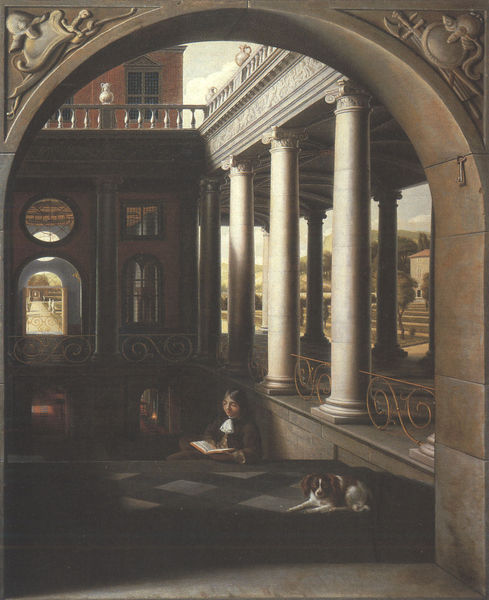
Titel: Perspektive mit jungem Mann, der ein Buch liest
Künstler: Samuel van Hoogstraten
Schlagwörter: gemälde, mann, schatten, landschaft, fenster, frau, licht, säule, säulen, gebäude, haus, hund, park, schloss, kragen, mensch, niederlande, haare, renaissance, kreis, rund, vase, balkon, bogen, italien, rundbogen, treppe, lesen, muse, geländer, gang, loggia, veranda, buch, palast, balustrade, fliesen, kacheln, arkaden, rosette, treppenhaus, lesender, bibliothek, museum, schlüssel, lesend, aufgeschlagen, spirale, steinfussboden, symbole, toskana, frühe neuzeit, studierender, himmel 'wolken, prespektivmalerei, perspektivmalerei